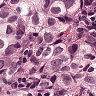
Metastatic tissue present: yes